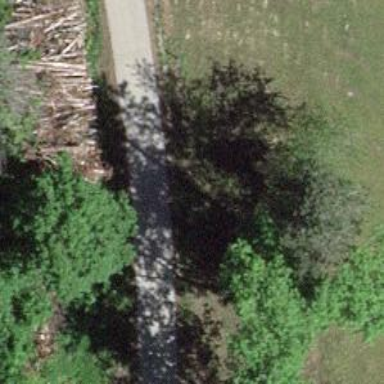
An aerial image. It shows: Unclassified road.